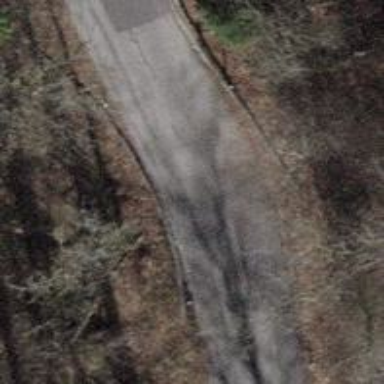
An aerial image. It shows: Tertiary road with asphalt surface.